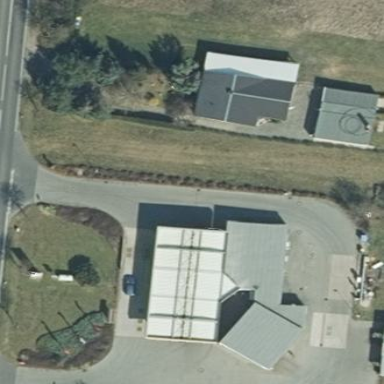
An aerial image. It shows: Flat-roofed building serving as fuel station.